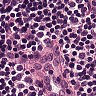
Metastatic tissue present: no